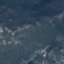
Land use / land cover class: HerbaceousVegetation